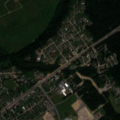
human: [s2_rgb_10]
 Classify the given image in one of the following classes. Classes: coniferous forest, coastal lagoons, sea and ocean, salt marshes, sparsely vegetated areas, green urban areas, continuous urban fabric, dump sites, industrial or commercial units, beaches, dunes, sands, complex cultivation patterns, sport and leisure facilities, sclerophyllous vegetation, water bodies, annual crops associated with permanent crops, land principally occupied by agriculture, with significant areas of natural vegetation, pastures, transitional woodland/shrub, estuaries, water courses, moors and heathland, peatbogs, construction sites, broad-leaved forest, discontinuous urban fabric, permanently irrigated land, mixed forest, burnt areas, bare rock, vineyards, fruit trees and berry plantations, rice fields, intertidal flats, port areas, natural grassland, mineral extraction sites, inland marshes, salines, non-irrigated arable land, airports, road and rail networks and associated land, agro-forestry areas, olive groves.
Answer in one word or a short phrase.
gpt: discontinuous urban fabric, road and rail networks and associated land, airports, pastures, coniferous forest, mixed forest